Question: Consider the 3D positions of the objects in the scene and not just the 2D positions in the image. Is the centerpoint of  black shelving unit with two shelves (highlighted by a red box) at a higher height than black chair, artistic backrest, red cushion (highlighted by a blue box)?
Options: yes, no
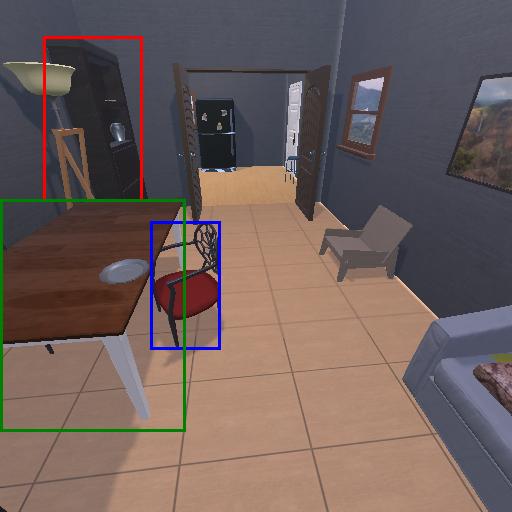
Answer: yes